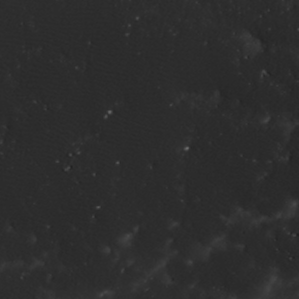
Label: non_frost